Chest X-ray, AP view. Patient: 20 years old, sex M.
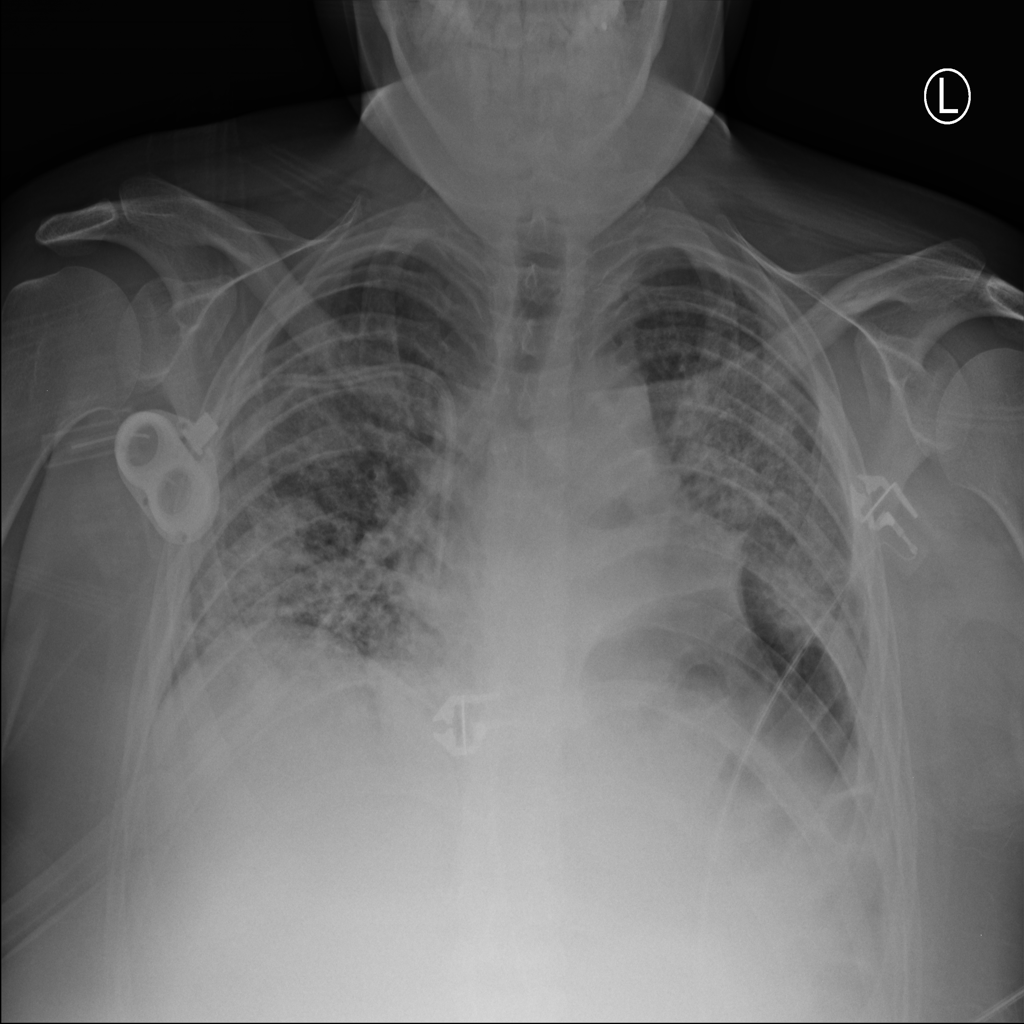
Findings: Pleural_Thickening